Field crop: maize
Growth stage: 2
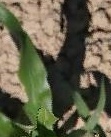
Species: maize